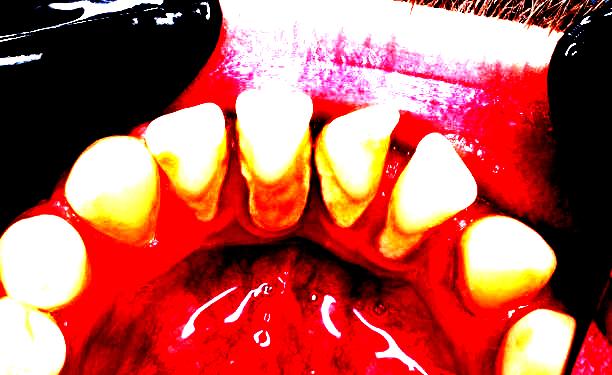
Condition: Calculus